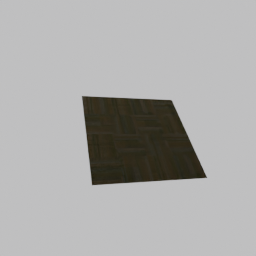
Label: decoration